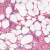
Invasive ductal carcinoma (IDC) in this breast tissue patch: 0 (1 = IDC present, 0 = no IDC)